Question: I want to use the HTML ability pack on a WebBrowser that has loaded all the things I need (It clicks a button with code to load every video on the channel)
(It loads a YouTube channel, and then loads all the videos on said channel.)
Now if I try to get all the videos details (I have a working code that gets the first 30 videos of a channel into a listview) it will still show only the first 30, but I have all the videos loaded on the WebBrowser page (It shows all videos)
I am using this to get whats currently loaded from the WebBrowser

but it still only loads the first 30 videos instead of all the videos loaded from the WebBrowser .
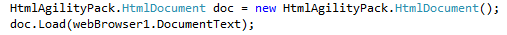
Answer: If the target website uses AJAX heavily (as Youtube does), it's hard, if not impossible, to determine when the page has finished loading and executing all dynamic scripts. But you could get close by handling 'window.onload' event and allowing an extra second or two for non-deterministic AJAX calls. Then call 'webBrowser.Document.DomDocument.documentElement.outerHTML' via 'dynamic' to get the currently rendered HTML.
Example:
'''
private void Form1_Load(object sender, EventArgs e)
{
DownloadAsync("http://www.example.com").ContinueWith(
(task) => MessageBox.Show(task.Result),
TaskScheduler.FromCurrentSynchronizationContext());
}
async Task<string> DownloadAsync(string url)
{
TaskCompletionSource<bool> onloadTcs = new TaskCompletionSource<bool>();
WebBrowserDocumentCompletedEventHandler handler = null;
handler = delegate
{
this.webBrowser.DocumentCompleted -= handler;
// attach to subscribe to DOM onload event
this.webBrowser.Document.Window.AttachEventHandler("onload", delegate
{
// each navigation has its own TaskCompletionSource
if (onloadTcs.Task.IsCompleted)
return; // this should not be happening
// signal the completion of the page loading
onloadTcs.SetResult(true);
});
};
// register DocumentCompleted handler
this.webBrowser.DocumentCompleted += handler;
// Navigate to url
this.webBrowser.Navigate(url);
// continue upon onload
await onloadTcs.Task;
// artificial delay for AJAX
await Task.Delay(1000);
// the document has been fully loaded, can access DOM here
return ((dynamic)this.webBrowser.Document.DomDocument).documentElement.outerHTML;
}
'''
Here's the final piece of code that helped to solve the OP's problem:
'''
HtmlAgilityPack.HtmlDocument doc = new HtmlAgilityPack.HtmlDocument();
doc.LoadHtml(((dynamic)this.webBrowser1.Document.DomDocument).documentElement.ou terHTML);
'''